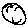
Label: smiley face